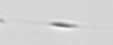
Label: Cylindrotheca_morphotype1